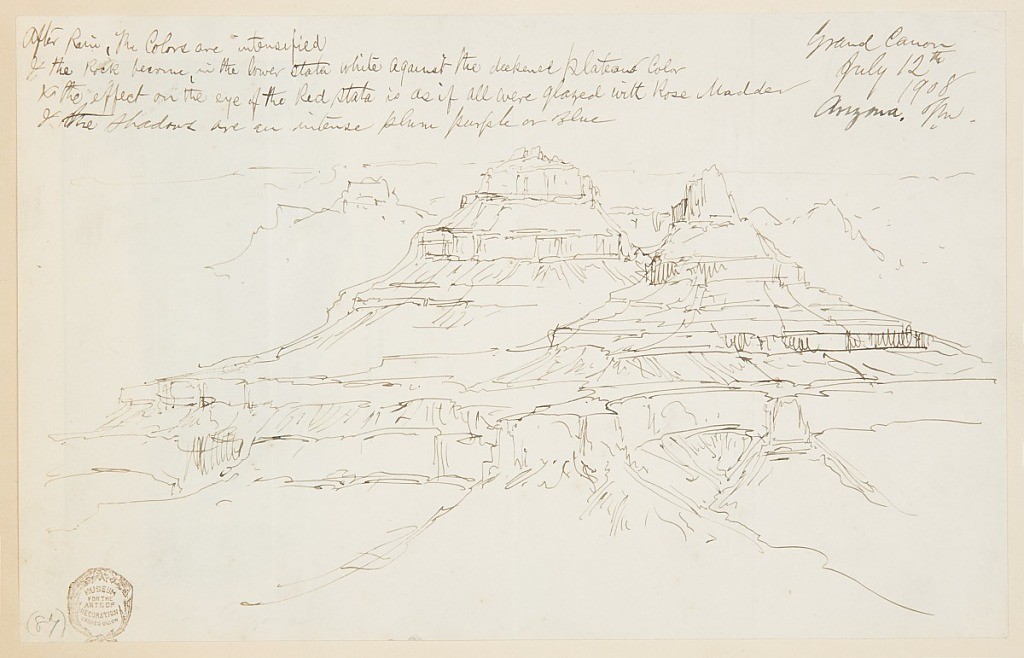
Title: Two Cliffs in Grand Canyon, Arizona
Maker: Thomas Moran, American, b. Britain, 1837–1926
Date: July 12, 1908
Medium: Pen and brown ink on white wove paper, laid down at corners
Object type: Drawing
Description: Horizontal oblique view of two cliffs in Grand Canyon, diagrammatic sketch.